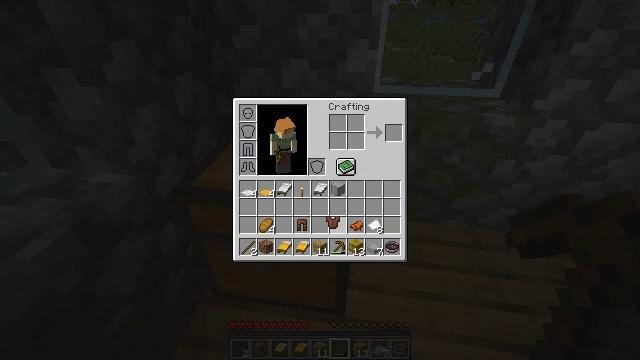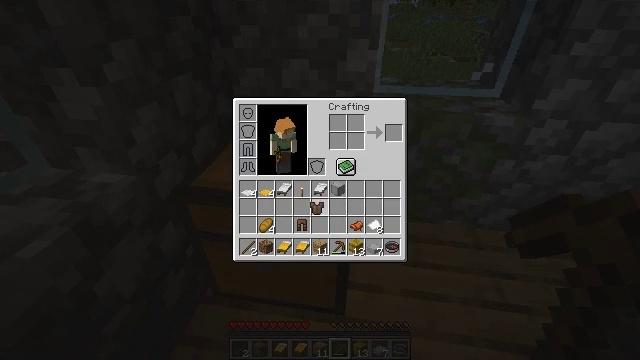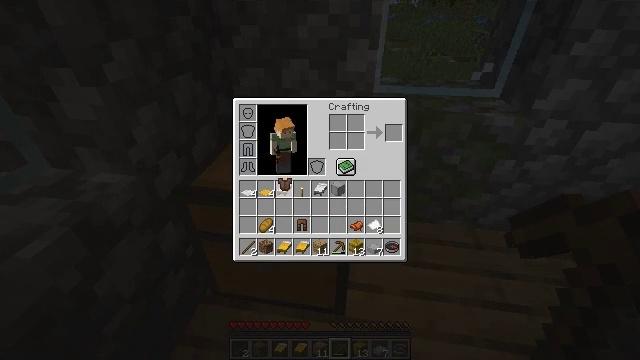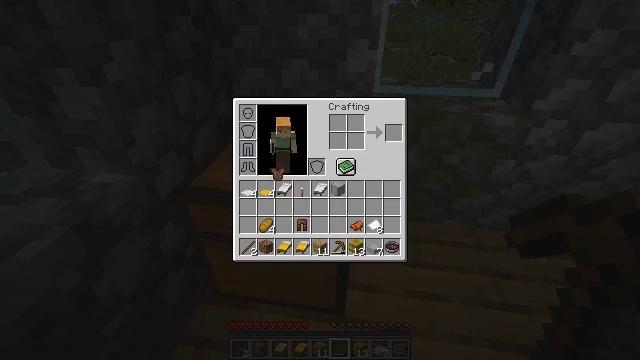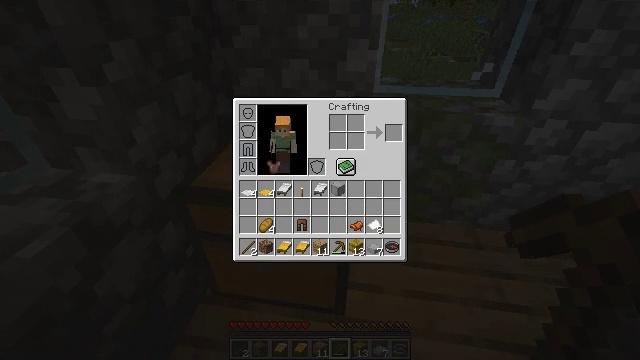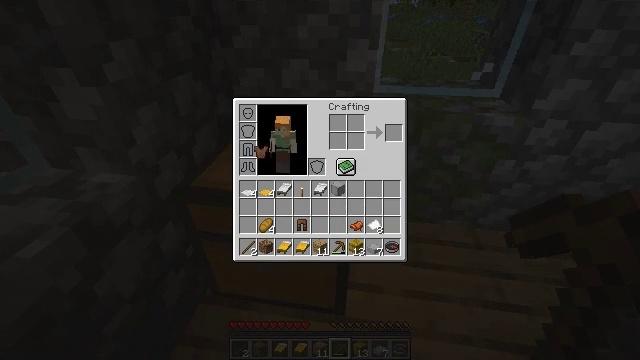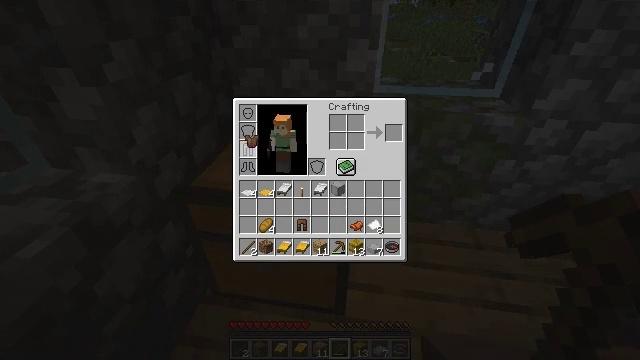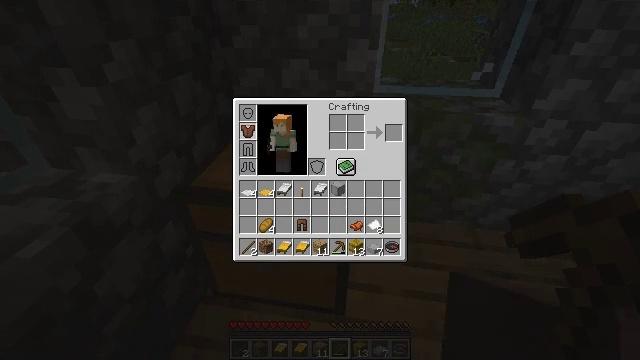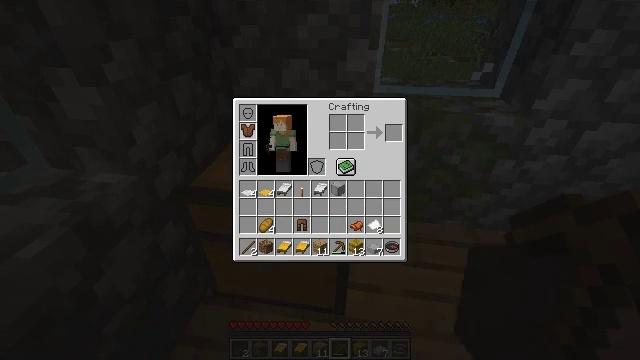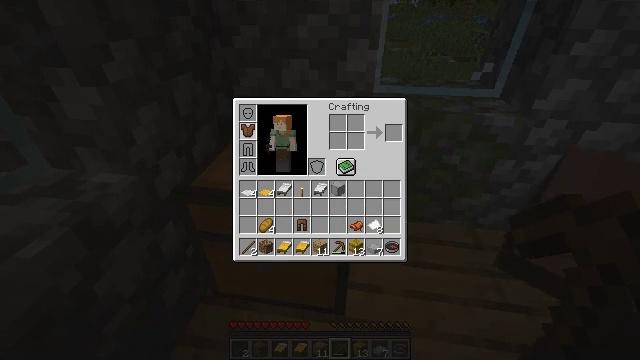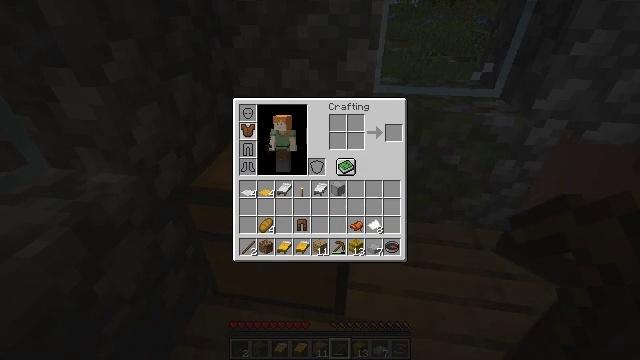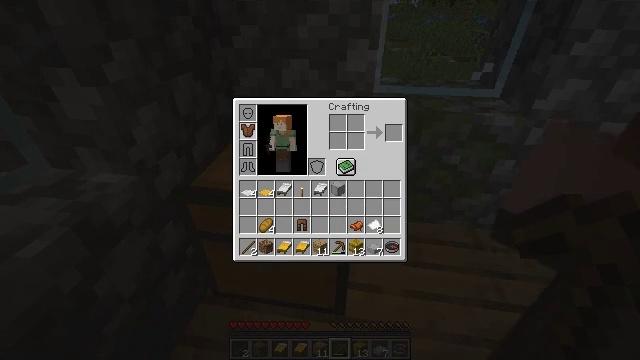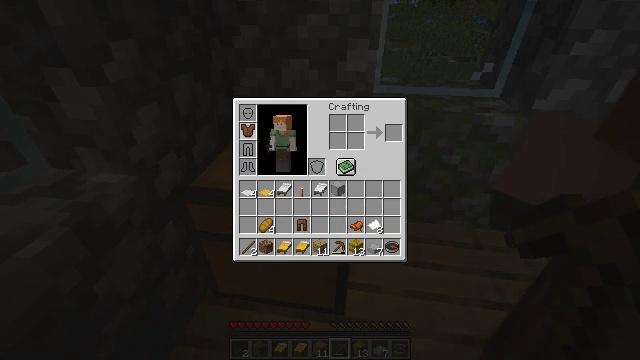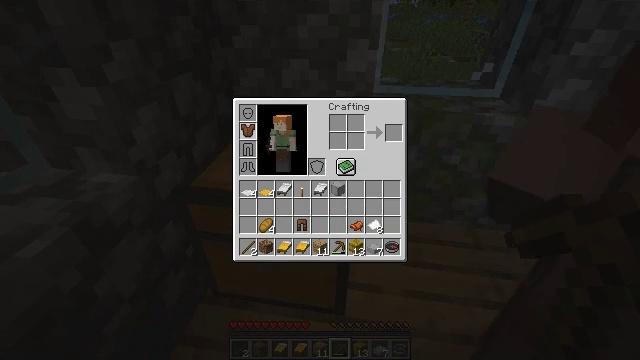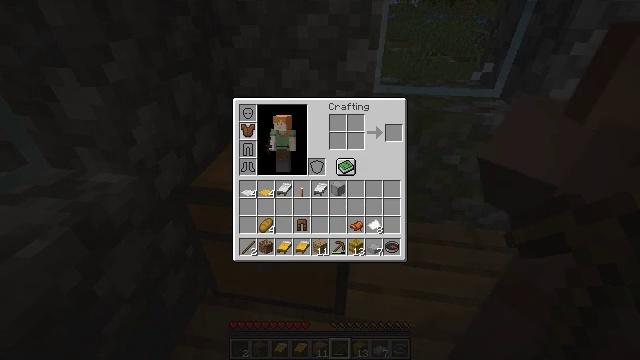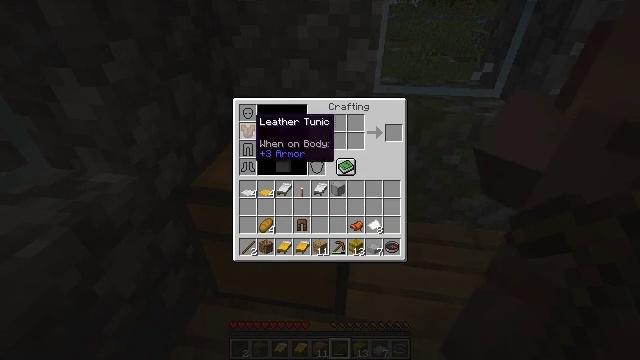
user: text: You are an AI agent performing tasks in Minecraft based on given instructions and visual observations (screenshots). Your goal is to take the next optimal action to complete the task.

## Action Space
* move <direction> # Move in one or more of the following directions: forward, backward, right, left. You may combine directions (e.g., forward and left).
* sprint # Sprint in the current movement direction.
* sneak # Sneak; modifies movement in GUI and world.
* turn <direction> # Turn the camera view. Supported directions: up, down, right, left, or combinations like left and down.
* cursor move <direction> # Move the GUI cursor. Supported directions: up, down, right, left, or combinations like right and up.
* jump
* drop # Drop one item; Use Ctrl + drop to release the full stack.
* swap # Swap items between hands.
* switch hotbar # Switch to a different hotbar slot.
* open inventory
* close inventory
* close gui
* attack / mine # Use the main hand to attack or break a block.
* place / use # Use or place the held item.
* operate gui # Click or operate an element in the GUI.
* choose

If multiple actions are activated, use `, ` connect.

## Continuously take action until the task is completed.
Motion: motion action
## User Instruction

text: Attack the white bed to collect it.
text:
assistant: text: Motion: cursor move left and up
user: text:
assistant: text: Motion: cursor move left and up
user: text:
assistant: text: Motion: cursor move up
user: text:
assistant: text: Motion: no_op
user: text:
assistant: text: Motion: cursor move left and up
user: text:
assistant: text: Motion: cursor move left and up
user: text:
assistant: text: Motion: cursor move up
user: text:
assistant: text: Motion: no_op
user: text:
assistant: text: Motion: no_op
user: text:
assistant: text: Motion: no_op
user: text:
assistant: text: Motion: no_op
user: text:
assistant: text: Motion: no_op
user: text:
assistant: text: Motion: operate gui
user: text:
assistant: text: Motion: operate gui
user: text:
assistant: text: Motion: no_op
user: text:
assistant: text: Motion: cursor move down
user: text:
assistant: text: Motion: cursor move right and down
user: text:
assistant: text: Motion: cursor move right and down
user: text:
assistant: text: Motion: cursor move down
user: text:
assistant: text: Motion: cursor move right and down
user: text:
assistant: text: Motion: no_op
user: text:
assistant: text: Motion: no_op
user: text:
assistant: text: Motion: no_op
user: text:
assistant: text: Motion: no_op
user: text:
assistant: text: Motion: operate gui
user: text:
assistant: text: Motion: operate gui
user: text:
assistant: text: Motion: operate gui
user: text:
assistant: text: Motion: cursor move left
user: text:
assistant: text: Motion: cursor move left
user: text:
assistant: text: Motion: cursor move left and up